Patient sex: M
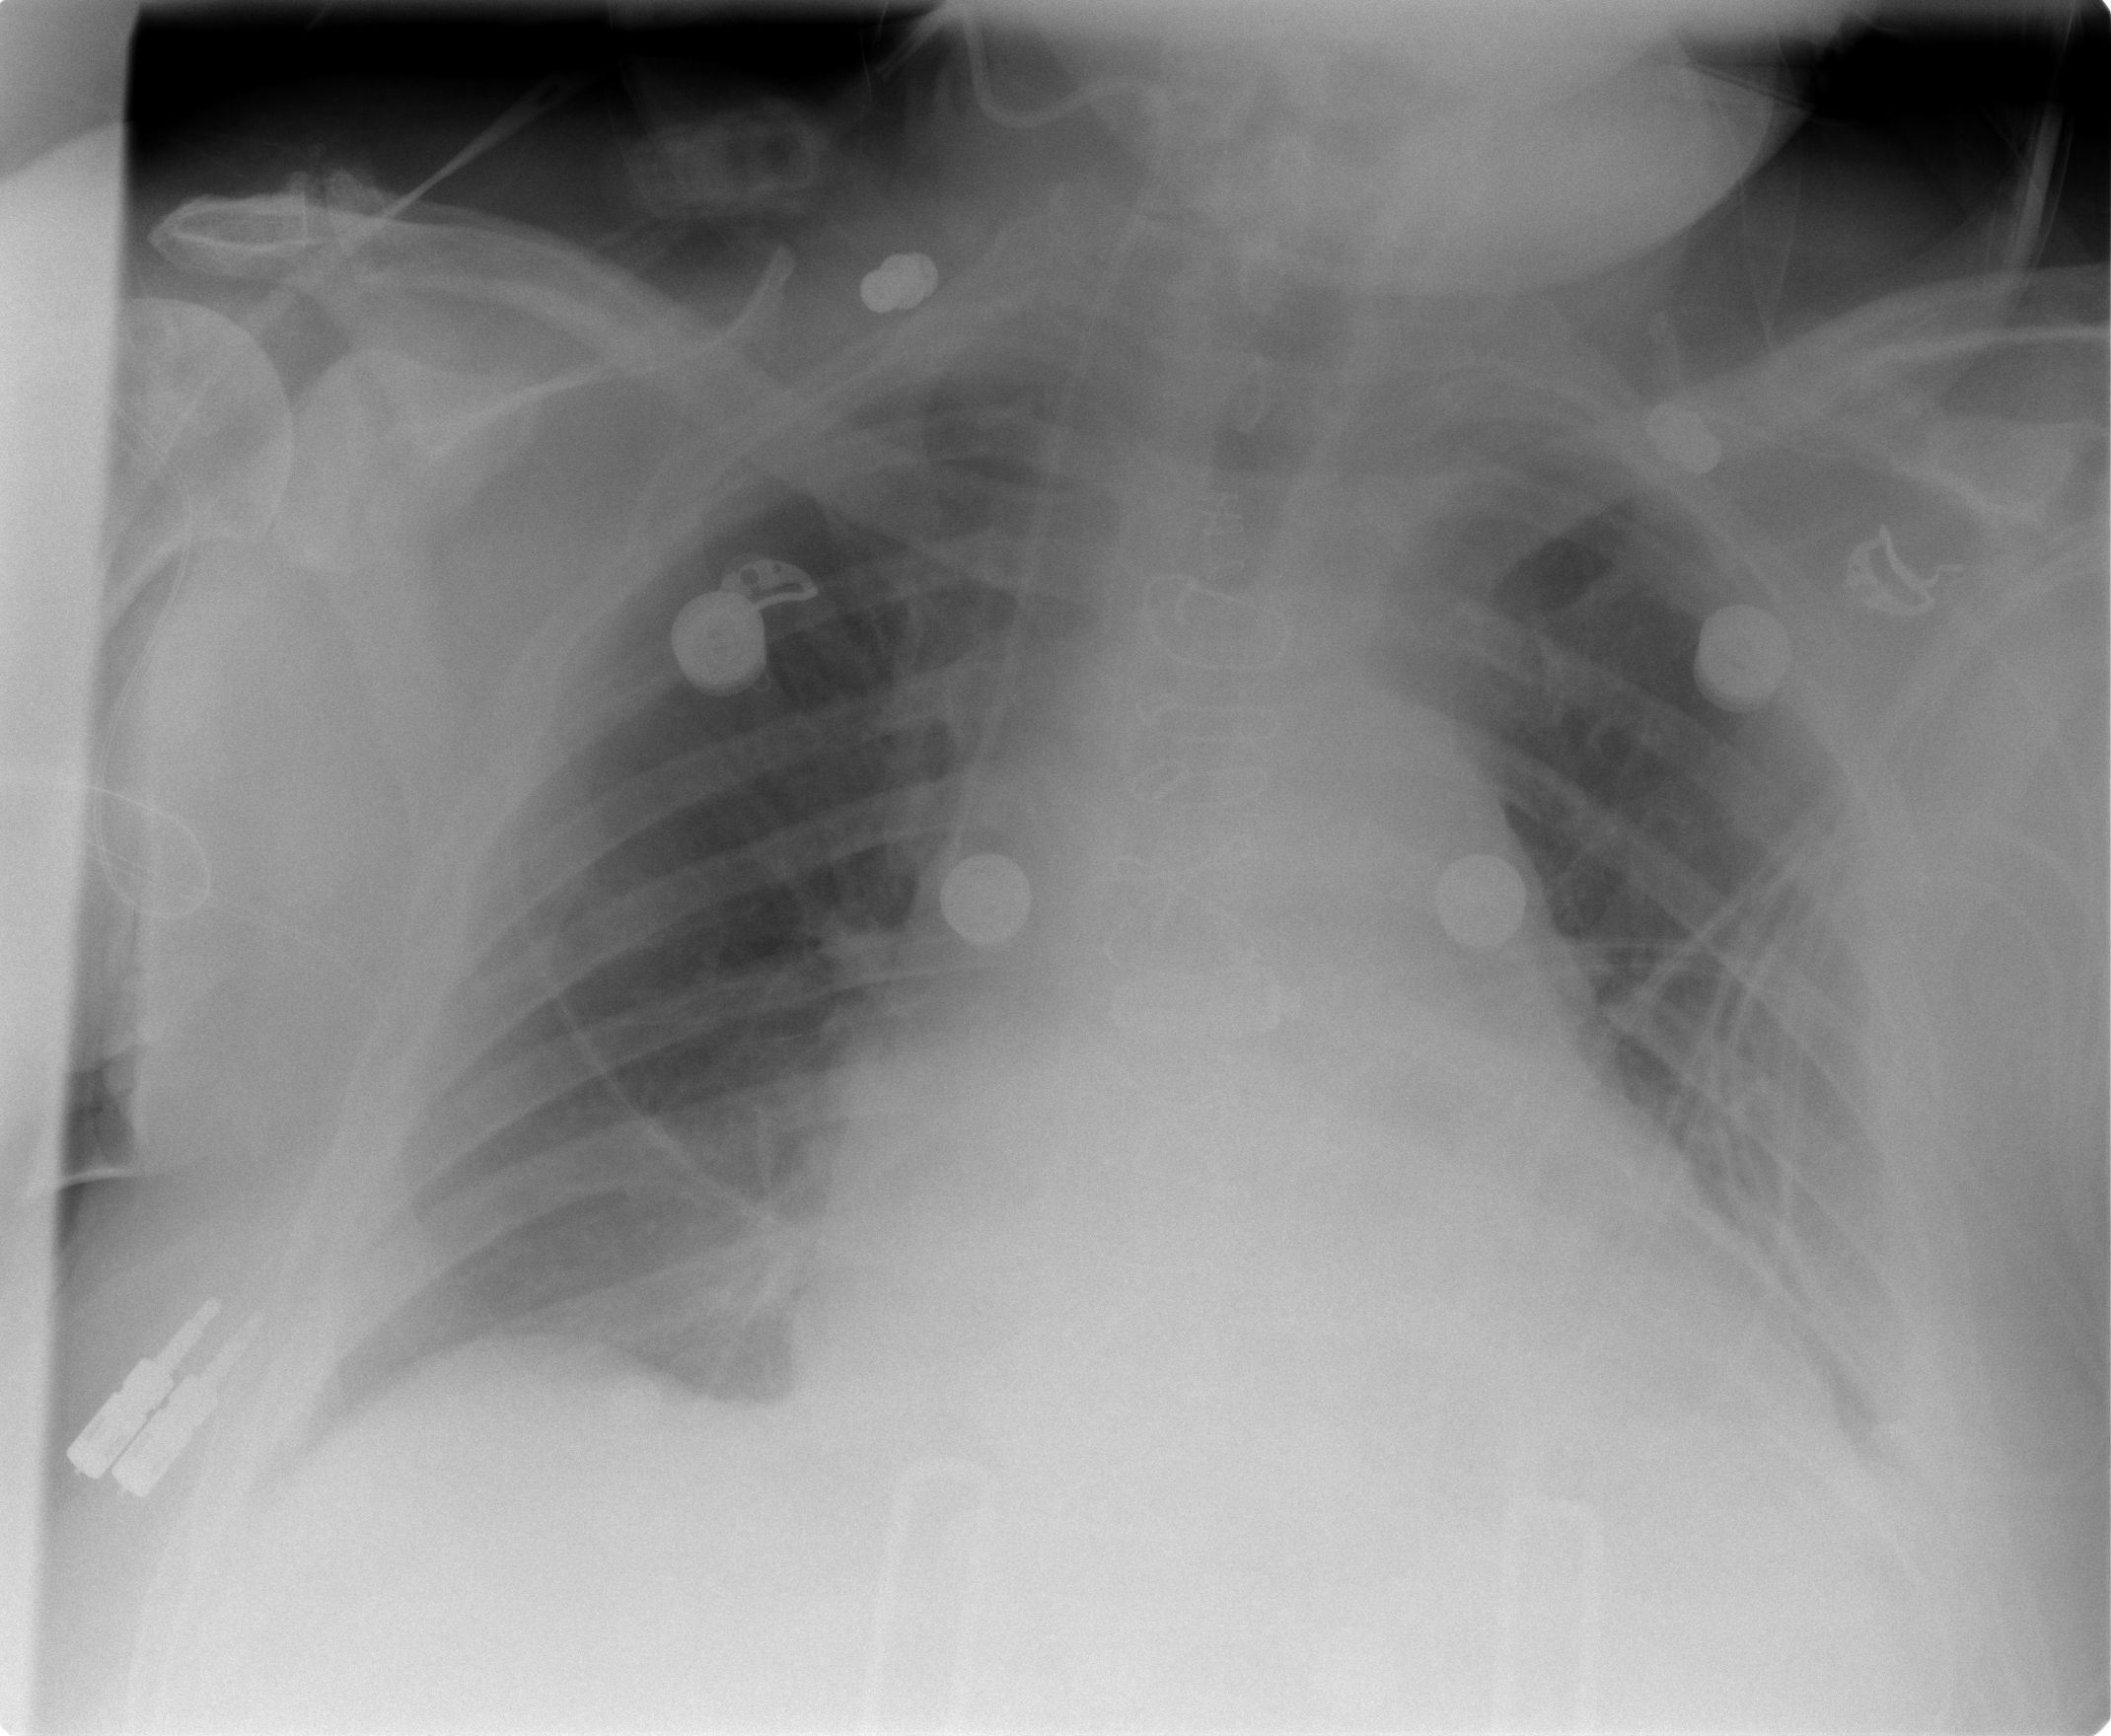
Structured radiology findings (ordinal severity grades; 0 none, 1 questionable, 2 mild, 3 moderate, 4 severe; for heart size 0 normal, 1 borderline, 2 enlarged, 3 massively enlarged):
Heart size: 2
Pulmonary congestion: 0
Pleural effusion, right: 0
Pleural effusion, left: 2
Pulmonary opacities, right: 0
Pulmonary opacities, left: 0
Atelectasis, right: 0
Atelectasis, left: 2